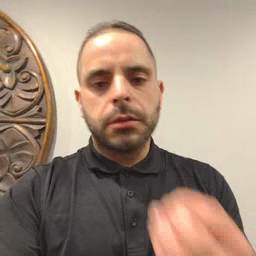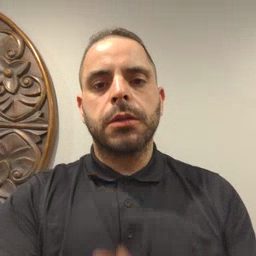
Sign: kiss